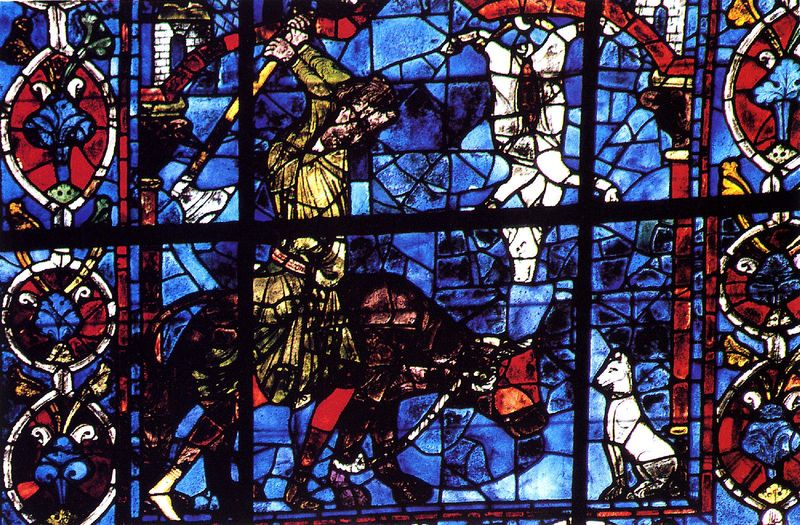
Titel: Kathedrale Notre-Dame in Chartres
Standort: Chartres, Notre-Dame (EU - F)
Schlagwörter: blau, kampf, fenster, hund, rot, kirche, gotik, esel, pferd, reiter, kuh, schlachter, mosaik, lilie, glasfenster, gotisch, axt, beil, ochse, kirchenfenster, jude, schlachtung, opfertier, church, window, d, windows, dsg, sd, schlachte, church windows, dinfg, gds, kirvh